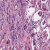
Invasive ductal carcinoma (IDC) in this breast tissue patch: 1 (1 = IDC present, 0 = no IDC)